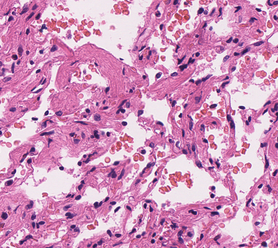
Tumor epithelial tissue: no
Tumor-associated stroma tissue: no
Normal tissue: yes